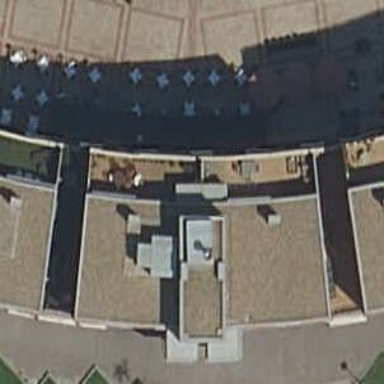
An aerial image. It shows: Bar.